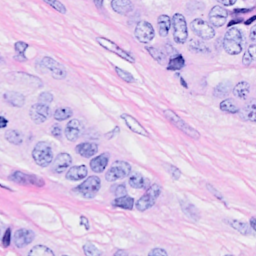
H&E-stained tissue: Breast